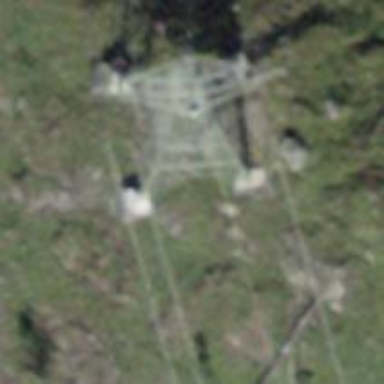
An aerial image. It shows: Power tower.